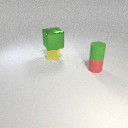
small yellow metal cube to the left of small red rubber cylinder